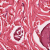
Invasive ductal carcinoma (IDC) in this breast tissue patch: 0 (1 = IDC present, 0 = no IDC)